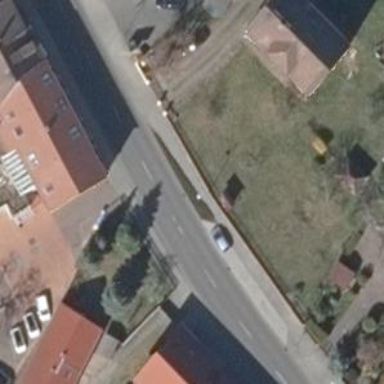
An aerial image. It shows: Residential road with parallel parking on the right side.